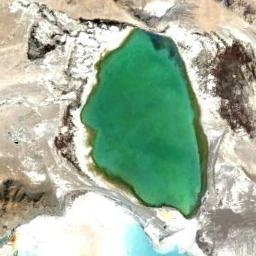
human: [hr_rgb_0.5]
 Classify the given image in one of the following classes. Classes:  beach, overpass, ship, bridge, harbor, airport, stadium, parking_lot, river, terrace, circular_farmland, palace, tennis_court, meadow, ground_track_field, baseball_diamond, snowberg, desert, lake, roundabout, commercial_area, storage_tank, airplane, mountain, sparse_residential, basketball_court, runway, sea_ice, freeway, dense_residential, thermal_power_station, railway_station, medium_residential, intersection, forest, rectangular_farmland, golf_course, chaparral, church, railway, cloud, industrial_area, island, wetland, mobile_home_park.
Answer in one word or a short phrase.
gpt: lake